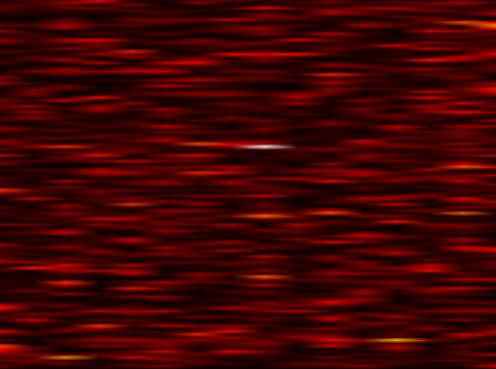
Label: UFMC